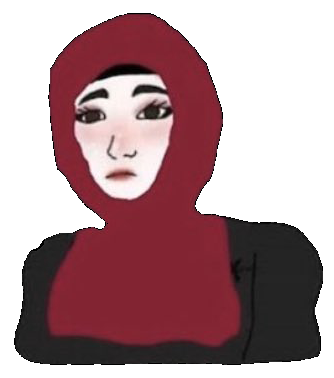
Label: 5_Doomer_Girl